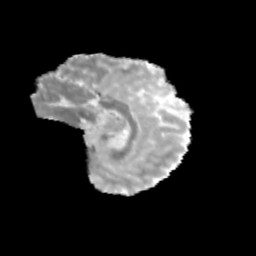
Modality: MD
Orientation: sagittal
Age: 12
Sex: female
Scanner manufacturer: siemens
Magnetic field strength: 3 T
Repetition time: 3.8 s
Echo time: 0.07 s